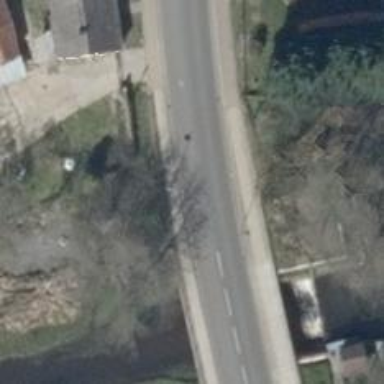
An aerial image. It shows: Secondary road with bridge.